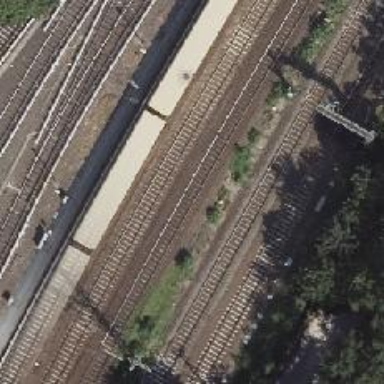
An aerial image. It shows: Railway track with contact lines for electrification.